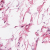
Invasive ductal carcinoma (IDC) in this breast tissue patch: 0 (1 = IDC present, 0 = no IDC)